Lunar surface albedo tile
Center latitude: 15.98
Center longitude: 23.626
Resolution (meters per pixel, mean): 175.83
Tile area (km^2): 32182.66
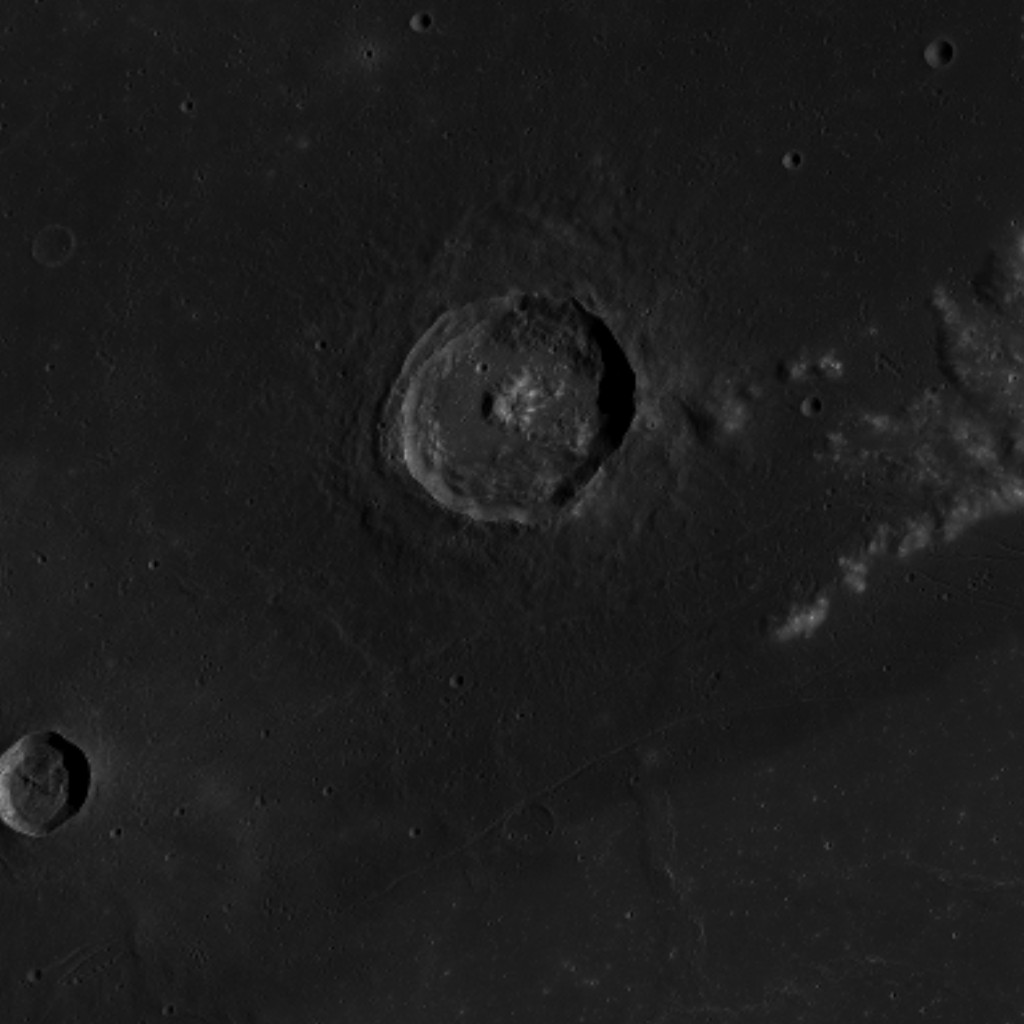